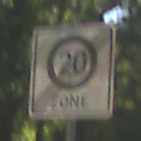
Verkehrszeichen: EndeZone20
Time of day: Midday
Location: Outdoor (RoadRail)
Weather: Clear
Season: NotSpecified
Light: Natural